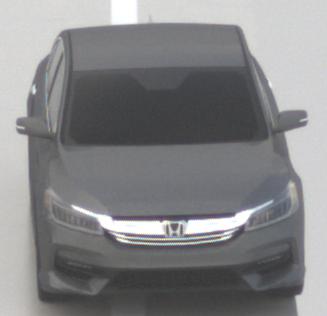
Make: Honda
Model: Accord Hybrid
Detailed model: 9. Generation
Model produced from: 2015
Model produced until: 2019
Doors: 4
Color: gray
Road condition: wet road
Daytime: midday
Contrast: low contrast